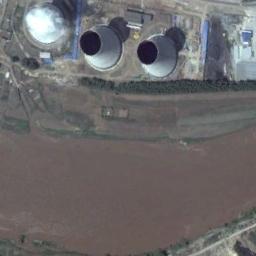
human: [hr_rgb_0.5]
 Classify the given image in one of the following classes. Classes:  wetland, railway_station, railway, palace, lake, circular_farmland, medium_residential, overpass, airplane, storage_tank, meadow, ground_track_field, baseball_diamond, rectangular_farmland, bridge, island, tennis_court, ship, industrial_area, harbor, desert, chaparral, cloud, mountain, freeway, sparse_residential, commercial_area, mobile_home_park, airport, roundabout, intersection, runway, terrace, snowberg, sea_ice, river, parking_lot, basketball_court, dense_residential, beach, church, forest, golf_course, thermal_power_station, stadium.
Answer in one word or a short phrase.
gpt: thermal_power_station